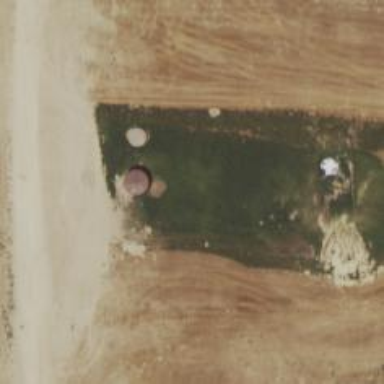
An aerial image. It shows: Silo.